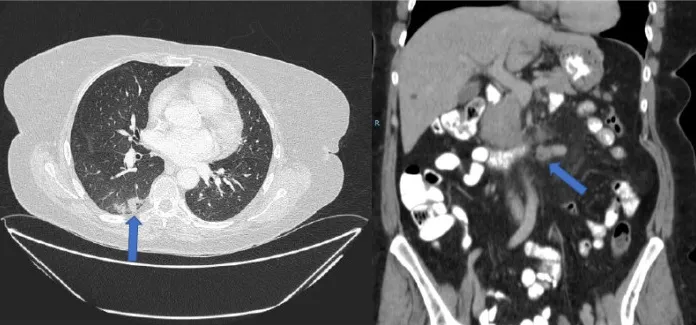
CT prior to the start of treatment with TAS-102. Pulmonary metastasis (blue arrow) and retroperitoneal lymph node involvement are observed. Complete hepatic response is maintained. R: right side of the patient.
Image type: radiology (ct)